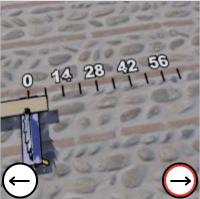
Task: length
Answer: 7
First scale value: 14.0